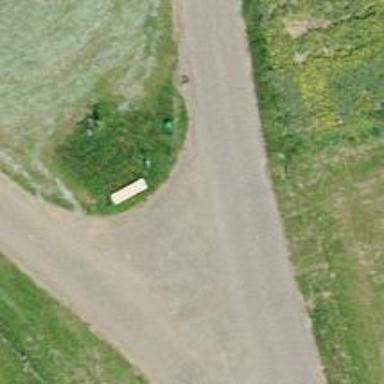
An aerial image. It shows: Brown bench.